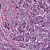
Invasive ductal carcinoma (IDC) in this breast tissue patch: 1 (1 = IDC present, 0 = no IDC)